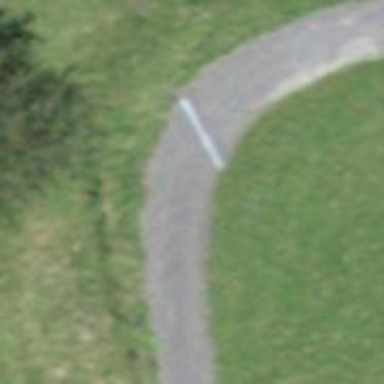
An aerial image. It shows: Paved track with grade1 quality.